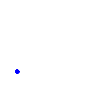
Particle: pion